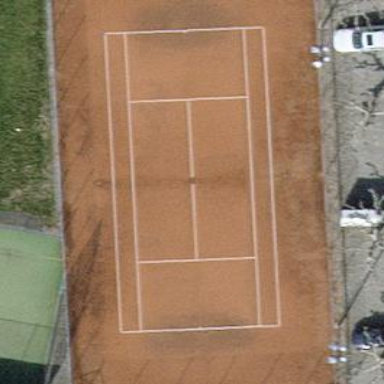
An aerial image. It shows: Tennis court on pitch.